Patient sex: M
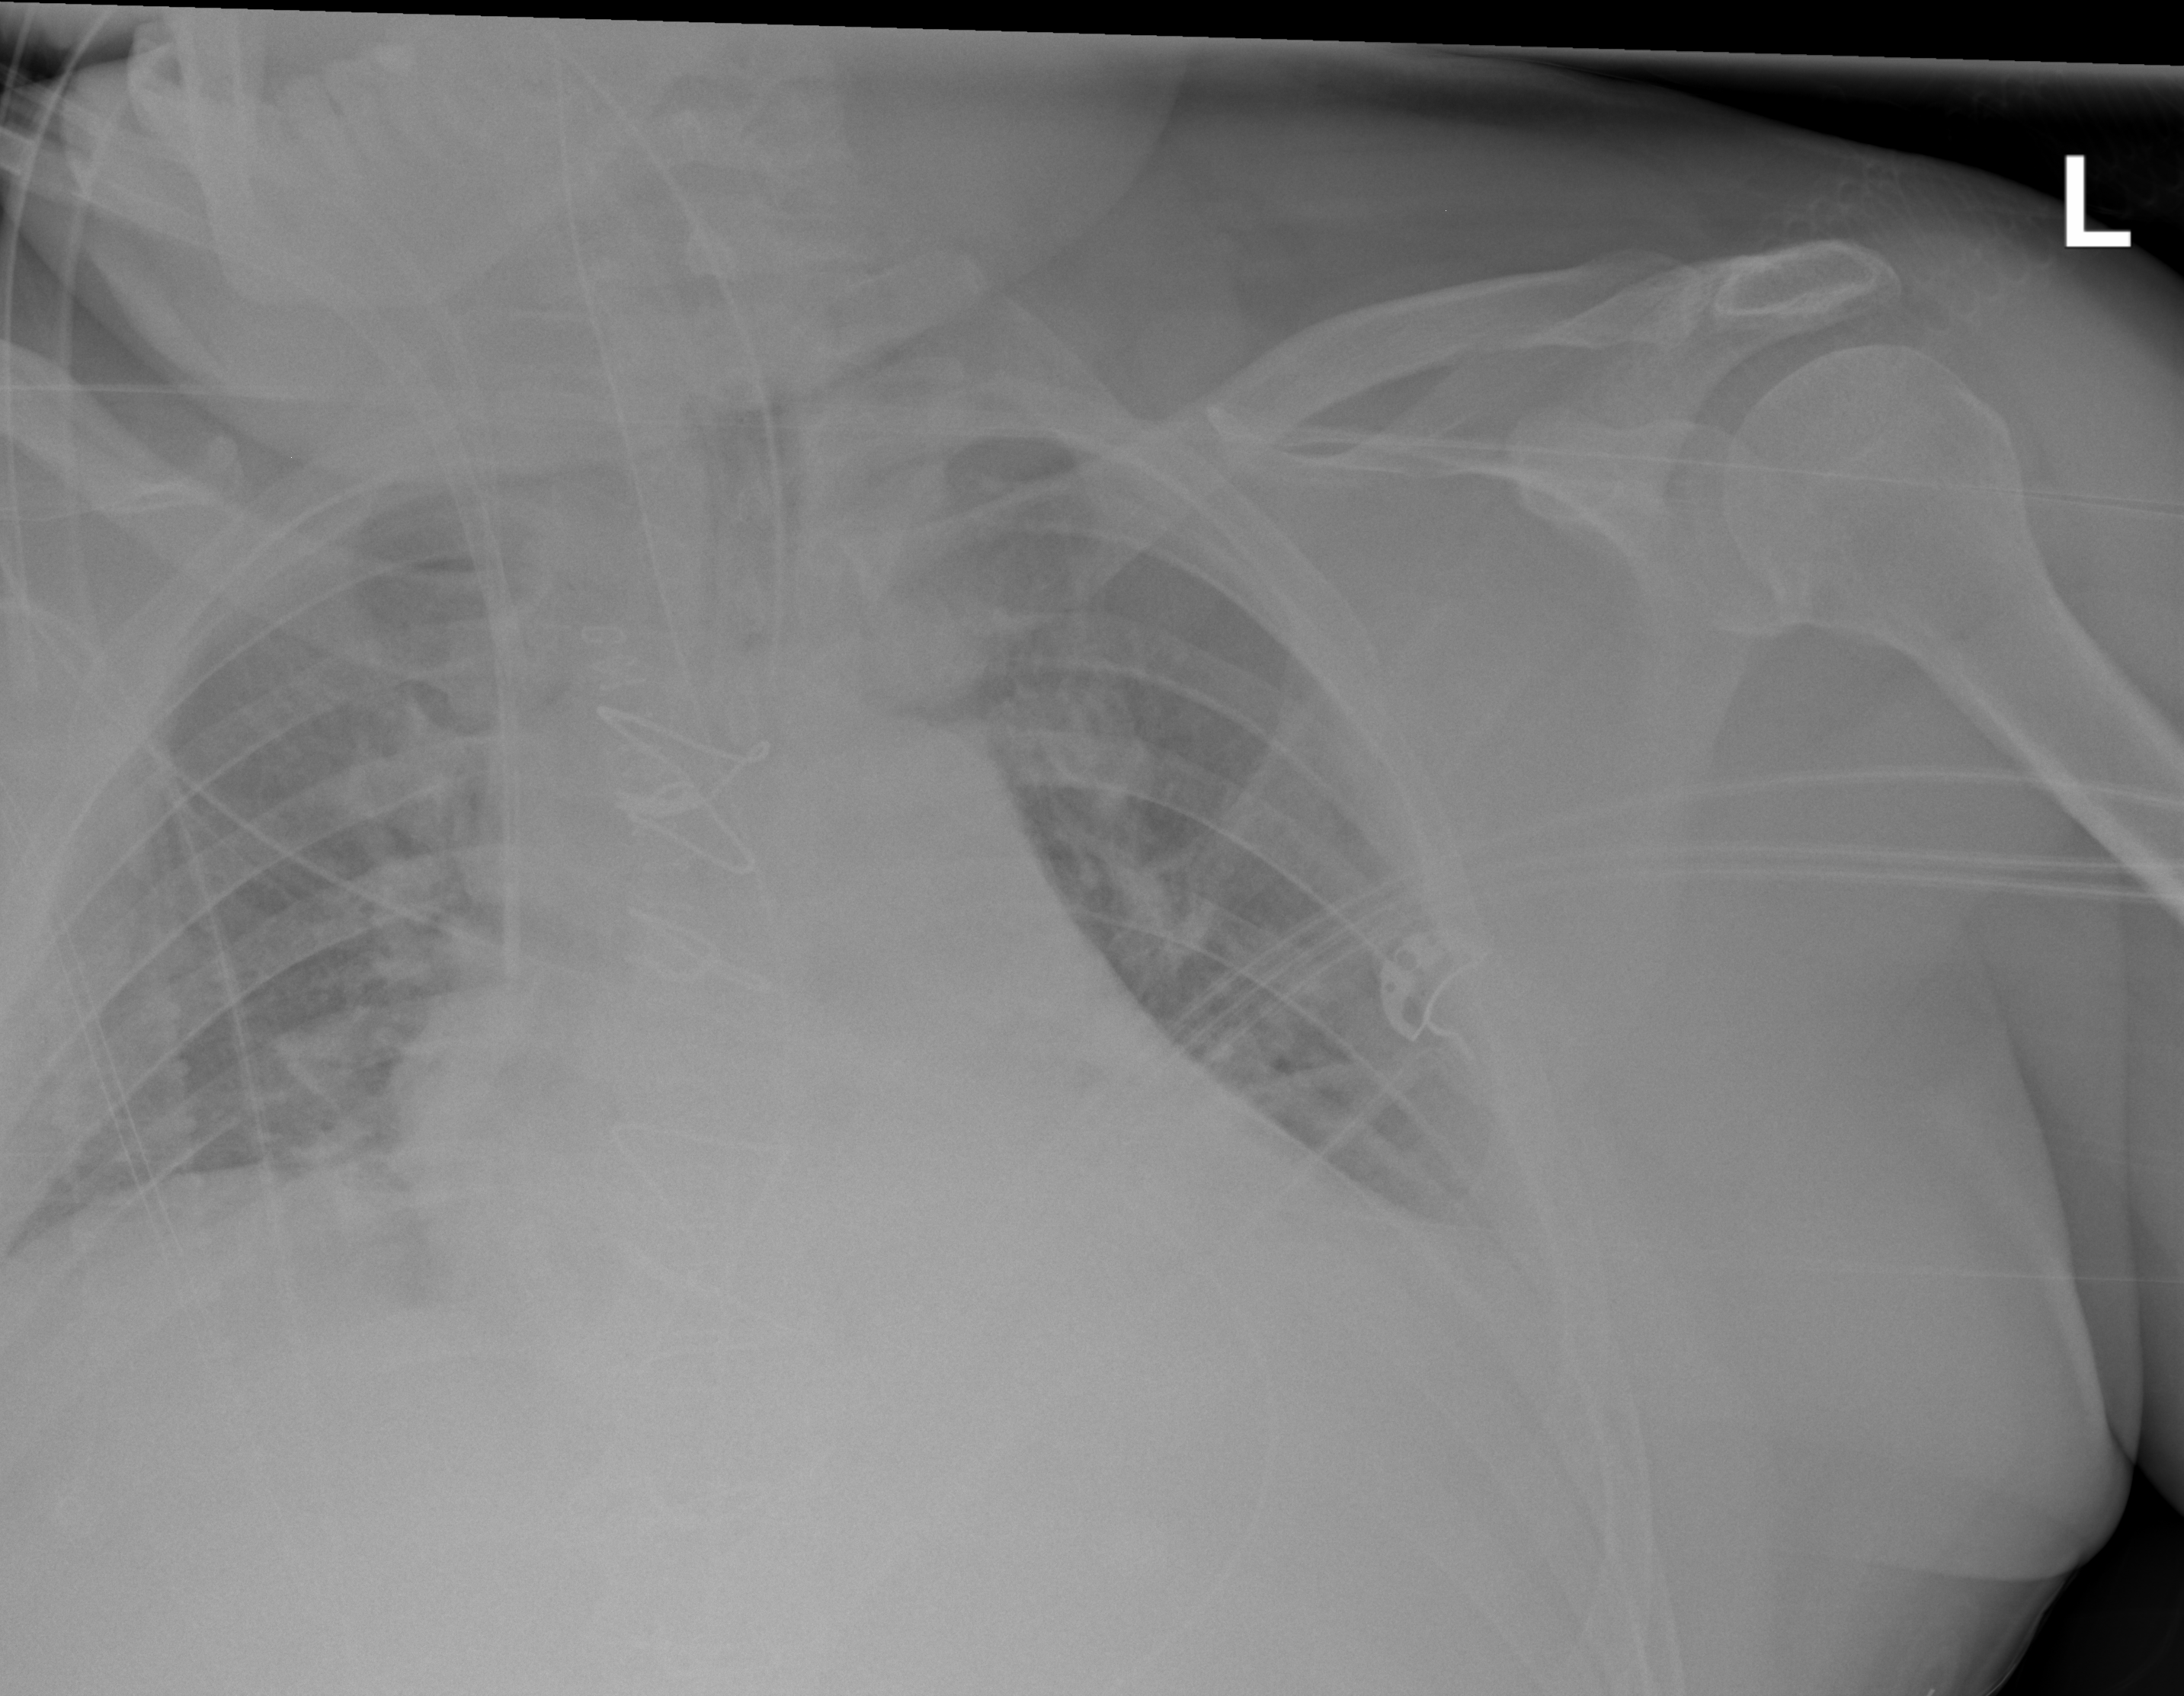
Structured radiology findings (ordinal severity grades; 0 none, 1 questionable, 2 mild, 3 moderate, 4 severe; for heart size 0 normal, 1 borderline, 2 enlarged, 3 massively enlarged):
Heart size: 2
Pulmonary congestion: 0
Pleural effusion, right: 0
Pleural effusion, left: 0
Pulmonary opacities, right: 0
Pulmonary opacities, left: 0
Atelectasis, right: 0
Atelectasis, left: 0